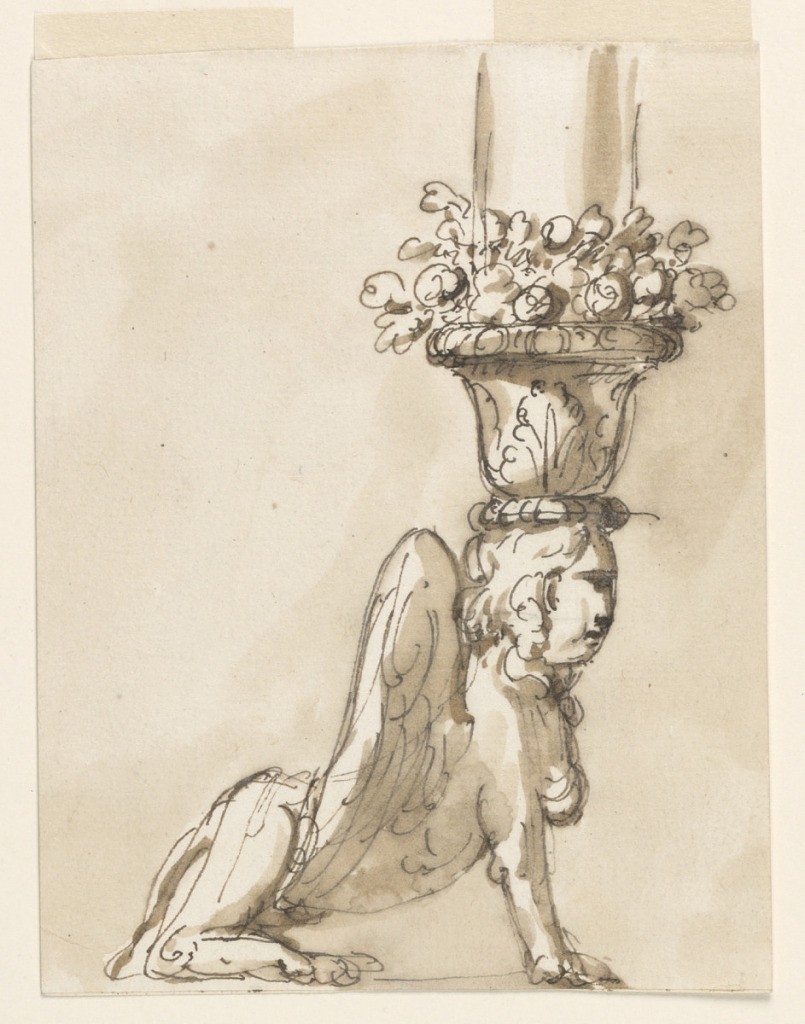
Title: Candlestick
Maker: Giuseppe Barberi, Italian, 1746–1809
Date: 1746–1809
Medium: Pen and brown ink, brush and brown wash on off-white laid paper, lined
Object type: Drawing
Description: Candlestick.